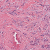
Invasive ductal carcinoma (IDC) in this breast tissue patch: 1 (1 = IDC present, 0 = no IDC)